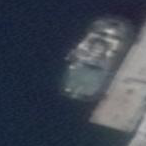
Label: civil